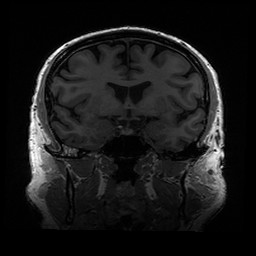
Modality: T1w
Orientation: coronal